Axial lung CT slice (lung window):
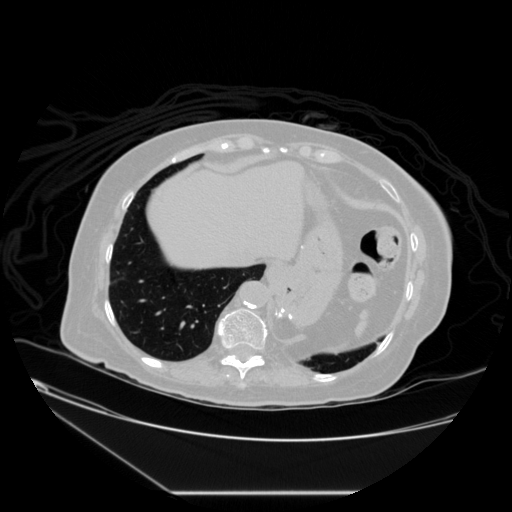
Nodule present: no